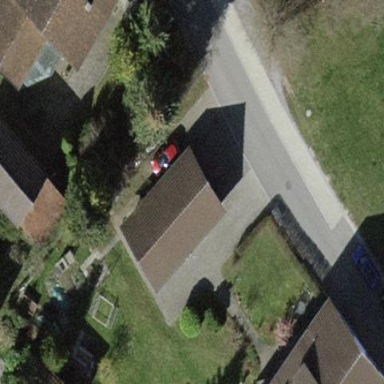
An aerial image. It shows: Garage.